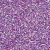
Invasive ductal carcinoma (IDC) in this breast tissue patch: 1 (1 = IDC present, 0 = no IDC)